Aerial crown-view tile of a tropical tree (Barro Colorado Island, Panama), acquired 20250414:
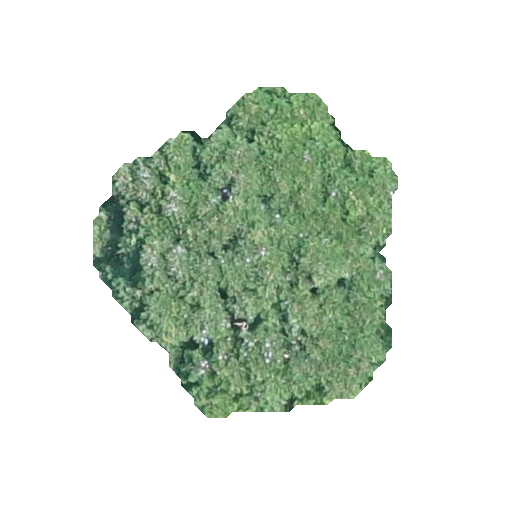
Species: Jacaranda copaia
GBIF accepted scientific name: Jacaranda copaia
Crown area: 107.277 m²